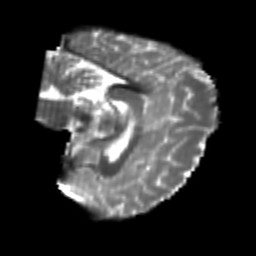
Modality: T2w
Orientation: sagittal
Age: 23
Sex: female
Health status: healthy
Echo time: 0.074 s